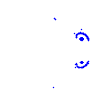
Particle: kaon